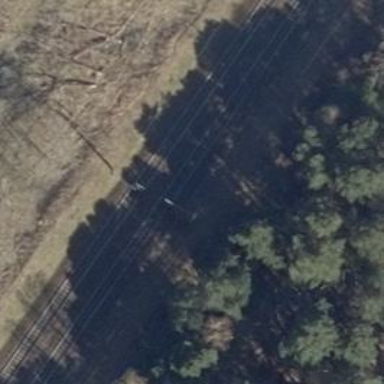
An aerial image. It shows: Railway milestone with catenary mast.